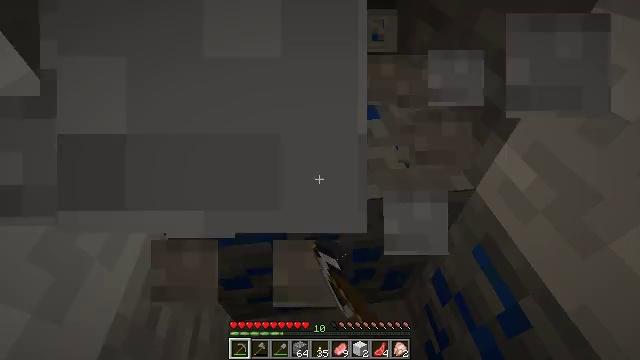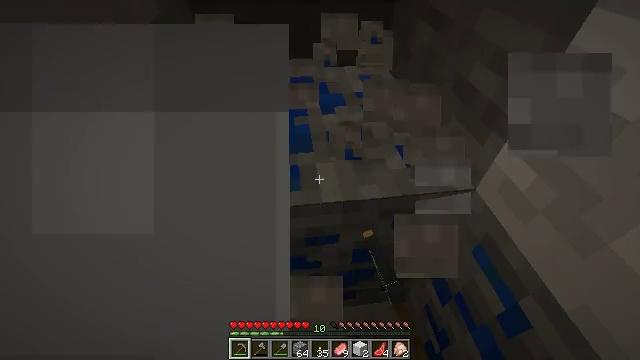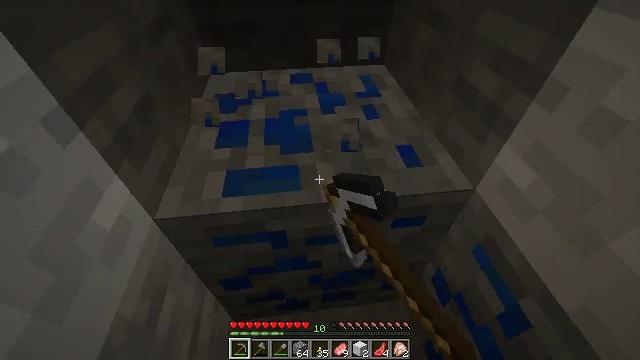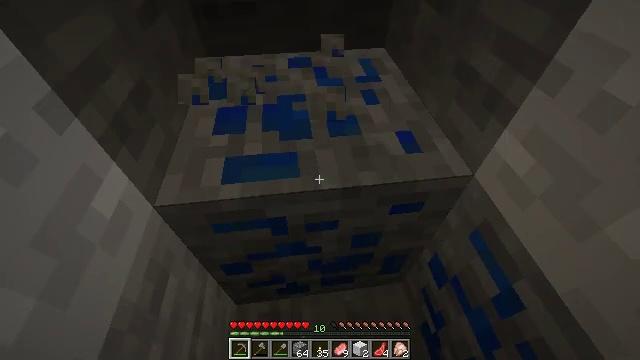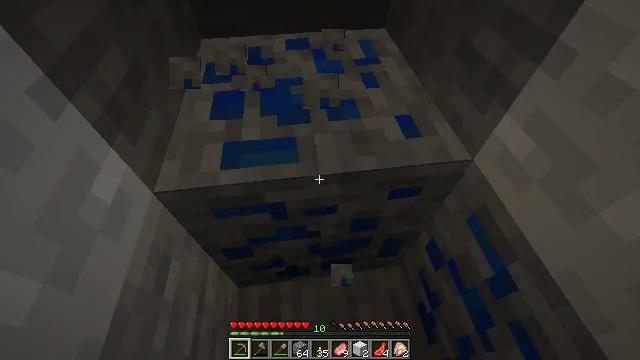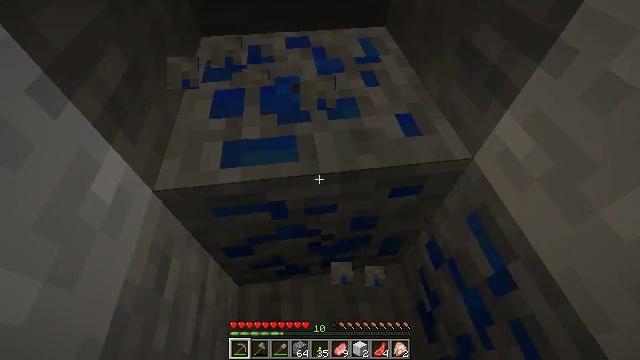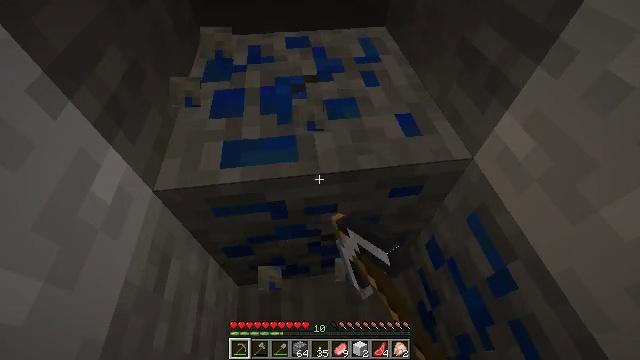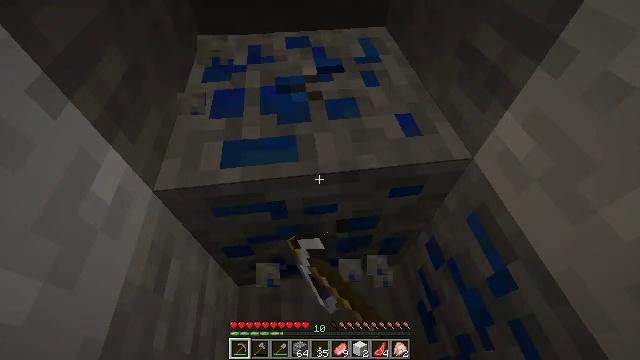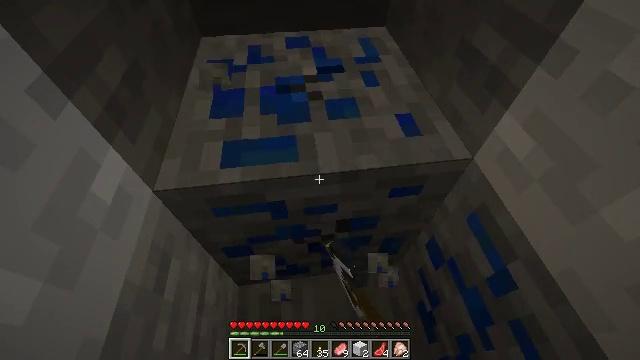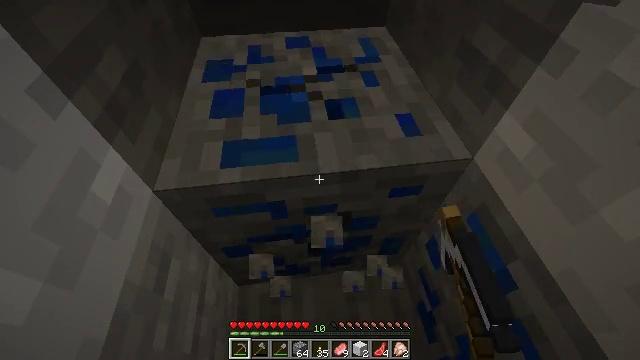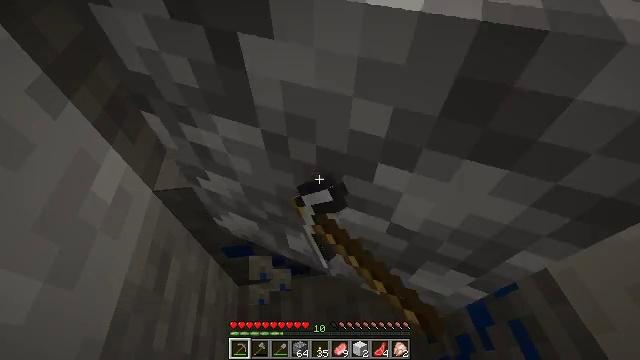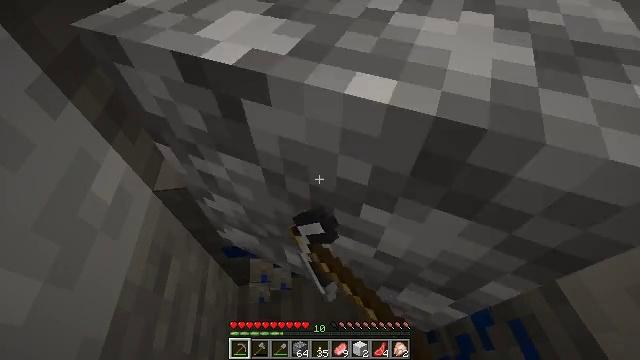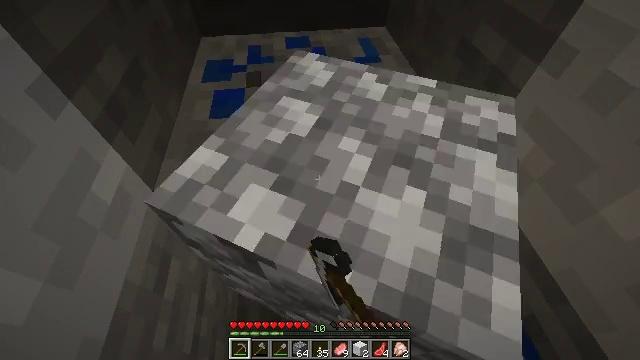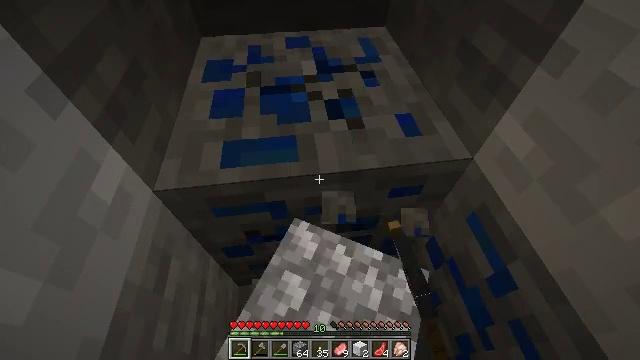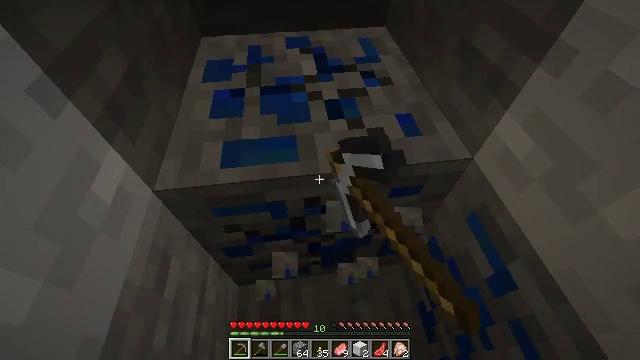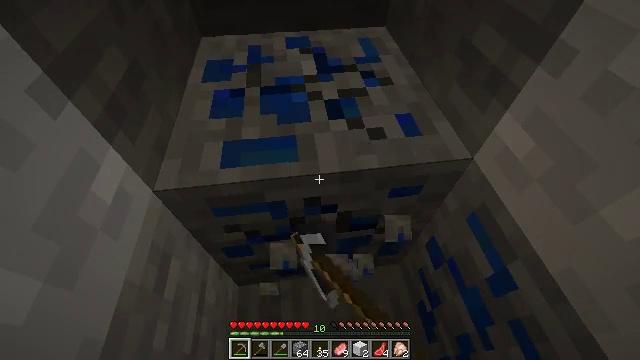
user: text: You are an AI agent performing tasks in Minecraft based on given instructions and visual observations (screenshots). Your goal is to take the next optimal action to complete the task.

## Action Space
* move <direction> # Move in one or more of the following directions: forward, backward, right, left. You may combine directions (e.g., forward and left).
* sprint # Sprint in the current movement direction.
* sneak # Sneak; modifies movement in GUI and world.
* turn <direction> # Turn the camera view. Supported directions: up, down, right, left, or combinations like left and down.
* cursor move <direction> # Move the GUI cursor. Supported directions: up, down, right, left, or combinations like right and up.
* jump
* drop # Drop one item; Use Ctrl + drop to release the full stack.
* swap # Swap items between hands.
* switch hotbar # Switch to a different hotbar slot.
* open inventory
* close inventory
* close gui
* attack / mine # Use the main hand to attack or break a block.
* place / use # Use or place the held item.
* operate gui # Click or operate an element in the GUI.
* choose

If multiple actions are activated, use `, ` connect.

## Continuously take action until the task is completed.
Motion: motion action
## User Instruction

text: Find and gather lapis ore blocks.
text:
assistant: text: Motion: attack / mine
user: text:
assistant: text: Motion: attack / mine
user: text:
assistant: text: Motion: turn down, attack / mine
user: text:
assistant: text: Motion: turn down, attack / mine
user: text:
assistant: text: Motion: attack / mine
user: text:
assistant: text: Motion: attack / mine
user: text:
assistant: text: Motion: attack / mine
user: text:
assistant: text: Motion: attack / mine
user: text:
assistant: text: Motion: attack / mine
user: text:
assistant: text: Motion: attack / mine
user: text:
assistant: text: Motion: attack / mine
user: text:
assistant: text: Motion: attack / mine
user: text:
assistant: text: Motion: attack / mine
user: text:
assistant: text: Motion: attack / mine
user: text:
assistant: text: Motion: attack / mine
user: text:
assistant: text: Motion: attack / mine
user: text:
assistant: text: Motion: attack / mine
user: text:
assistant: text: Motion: attack / mine
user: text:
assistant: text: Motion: attack / mine
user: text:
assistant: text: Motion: attack / mine
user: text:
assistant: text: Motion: attack / mine
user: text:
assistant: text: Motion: attack / mine
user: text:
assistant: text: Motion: attack / mine
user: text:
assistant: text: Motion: attack / mine
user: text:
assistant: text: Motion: attack / mine
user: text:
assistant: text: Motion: attack / mine
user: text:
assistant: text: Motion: attack / mine
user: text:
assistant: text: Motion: attack / mine
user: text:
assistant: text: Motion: attack / mine
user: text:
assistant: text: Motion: attack / mine